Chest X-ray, PA view. Patient: 53 years old, sex F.
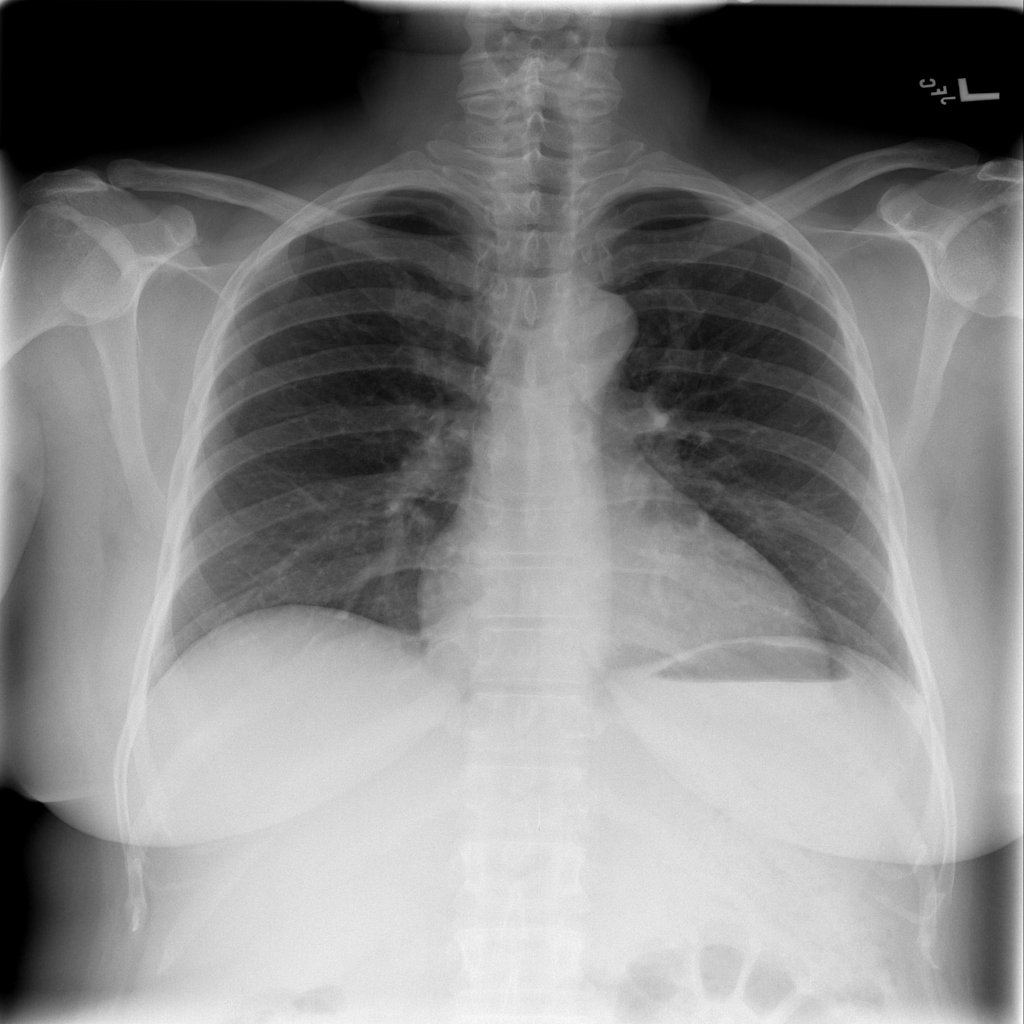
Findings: Infiltration